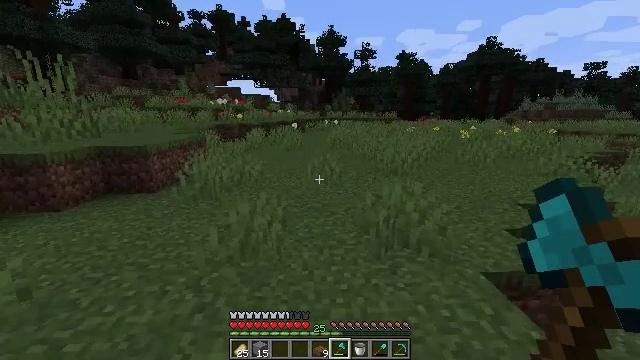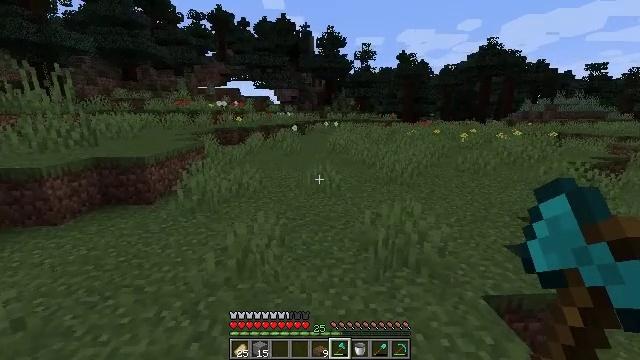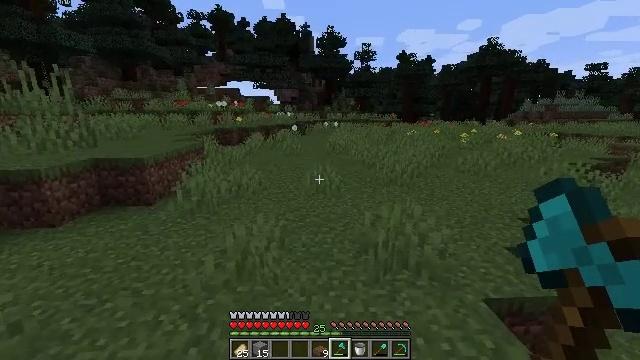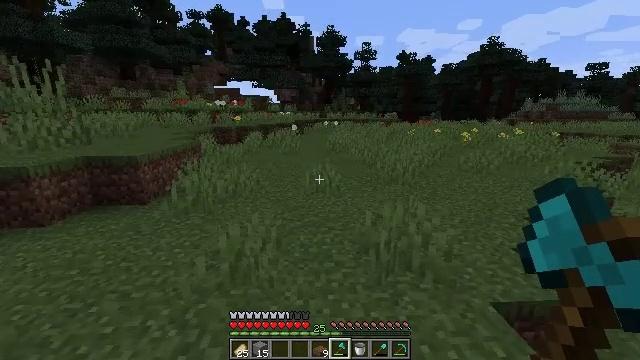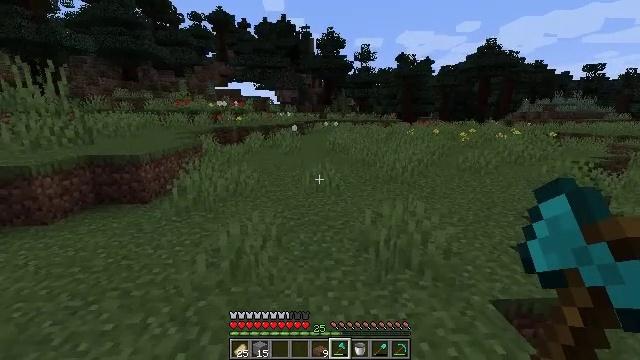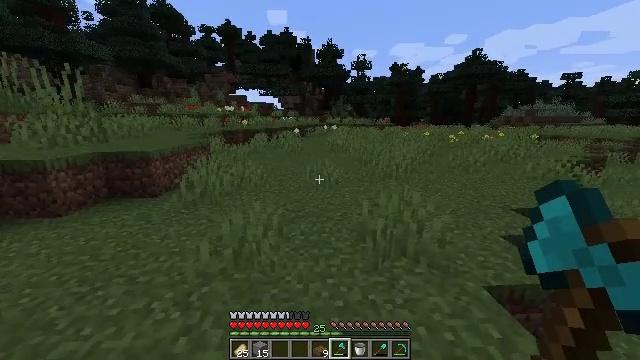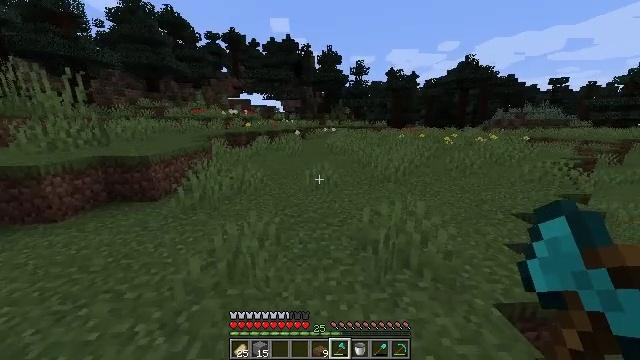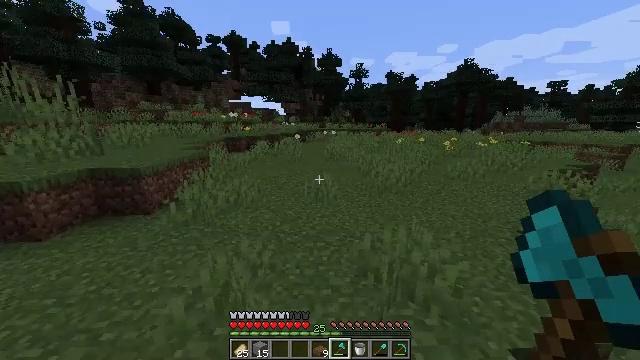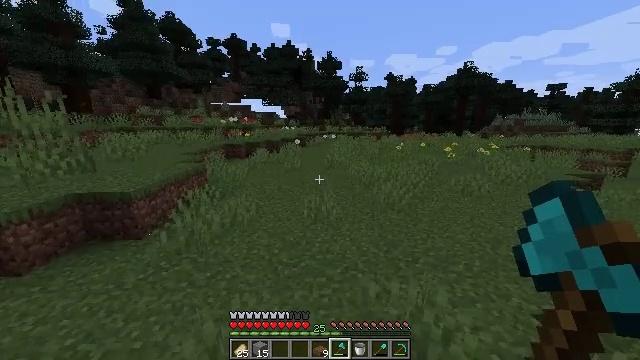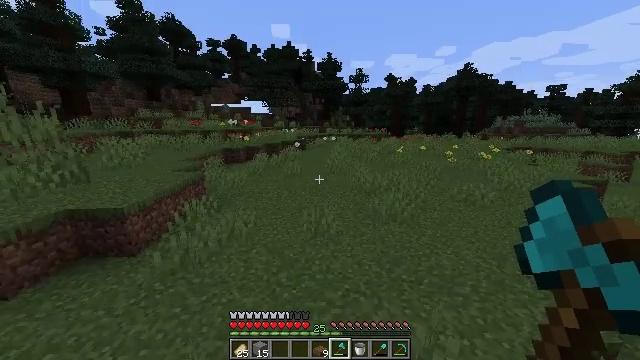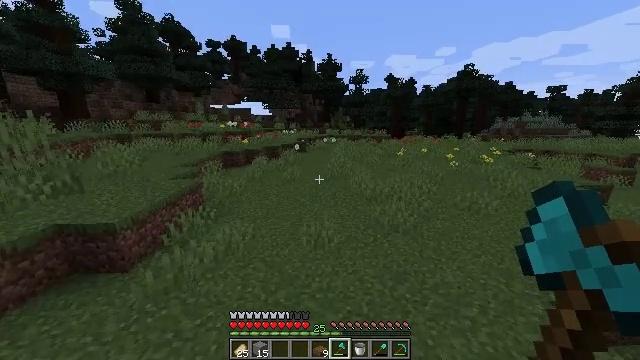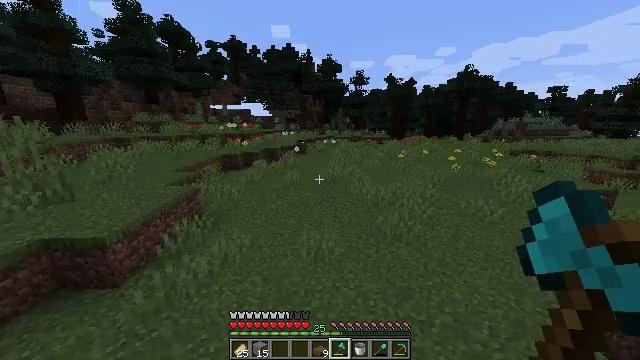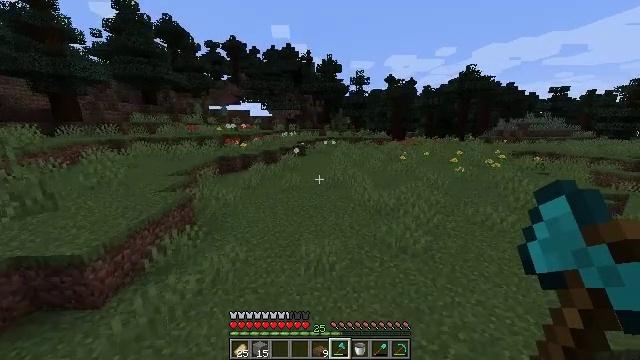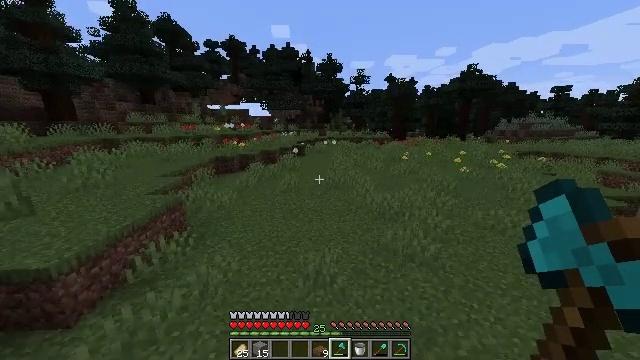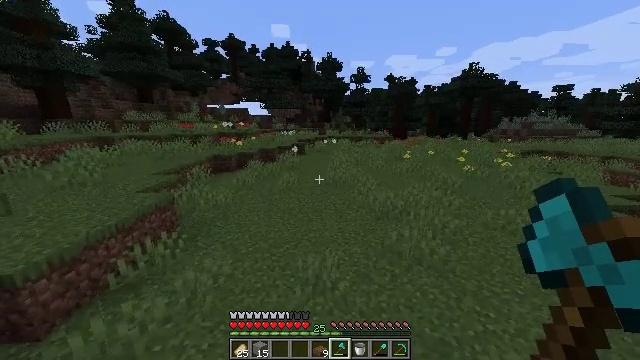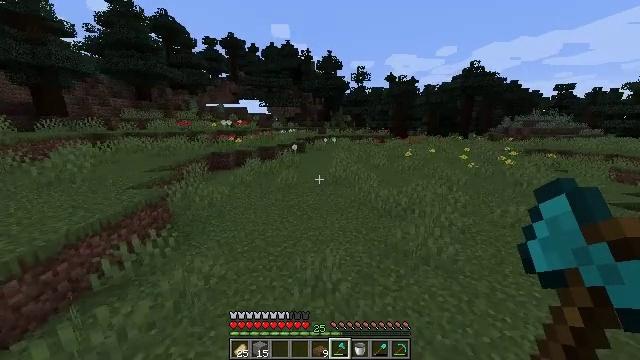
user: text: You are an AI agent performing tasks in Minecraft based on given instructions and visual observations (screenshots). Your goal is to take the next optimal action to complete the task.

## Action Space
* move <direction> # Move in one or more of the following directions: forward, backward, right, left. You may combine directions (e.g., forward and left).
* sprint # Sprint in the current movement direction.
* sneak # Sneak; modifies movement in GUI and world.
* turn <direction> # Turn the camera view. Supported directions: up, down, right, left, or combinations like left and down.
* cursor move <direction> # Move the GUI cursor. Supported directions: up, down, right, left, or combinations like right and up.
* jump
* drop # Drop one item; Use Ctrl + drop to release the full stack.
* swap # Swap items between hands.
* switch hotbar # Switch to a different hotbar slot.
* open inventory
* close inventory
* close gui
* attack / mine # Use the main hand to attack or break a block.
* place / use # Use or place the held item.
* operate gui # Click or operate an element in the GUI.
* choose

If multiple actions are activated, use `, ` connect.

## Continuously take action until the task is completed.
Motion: motion action
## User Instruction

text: Hunt animals.
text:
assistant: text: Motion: move forward, jump
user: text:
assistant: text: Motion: move forward, jump
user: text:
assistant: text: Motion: move forward, sprint, jump
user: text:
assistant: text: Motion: move forward, sprint, jump
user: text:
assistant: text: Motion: move forward, sprint, jump
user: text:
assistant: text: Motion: move forward, sprint, jump
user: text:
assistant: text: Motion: move forward, sprint, jump
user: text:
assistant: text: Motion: move forward, jump
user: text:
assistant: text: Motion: move forward, jump
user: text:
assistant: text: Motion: move forward, jump
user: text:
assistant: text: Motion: move forward, jump
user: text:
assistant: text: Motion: move forward, jump
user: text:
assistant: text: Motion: move forward, jump
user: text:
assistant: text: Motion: move forward, jump
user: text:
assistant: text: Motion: move forward, jump
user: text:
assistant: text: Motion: move forward, jump
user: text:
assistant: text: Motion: move forward, jump
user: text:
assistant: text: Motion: move forward, sprint, jump
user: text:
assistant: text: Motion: move forward, sprint, jump
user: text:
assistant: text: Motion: move forward, sprint, jump
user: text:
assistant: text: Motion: move forward, sprint, jump
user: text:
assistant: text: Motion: move forward, sprint, jump
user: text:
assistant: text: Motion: move forward, jump
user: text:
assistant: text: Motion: move forward, jump
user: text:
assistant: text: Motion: move forward, jump
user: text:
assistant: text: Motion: move forward, jump
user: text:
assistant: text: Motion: move forward, jump
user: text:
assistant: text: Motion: move forward, jump
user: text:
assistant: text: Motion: move forward, sprint, jump
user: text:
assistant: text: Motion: move forward, sprint, jump